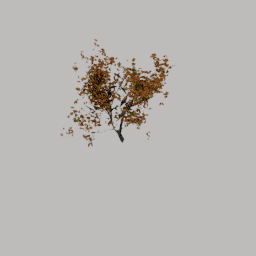
Label: nature